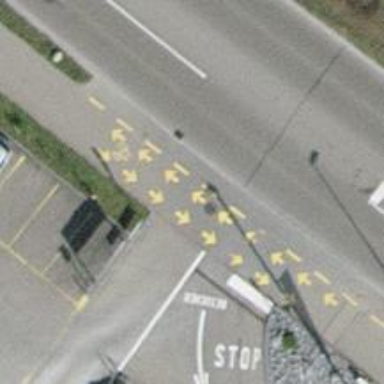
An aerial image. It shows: Uncontrolled crossing on the road.